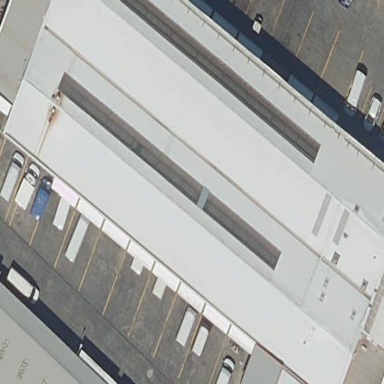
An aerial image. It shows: Industrial building.